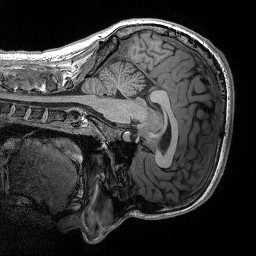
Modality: T1w
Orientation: sagittal
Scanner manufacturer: siemens
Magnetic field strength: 3 T
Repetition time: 2.3 s
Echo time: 0.00298 s